Question: the given below code doesn't shows any errors and also no out put.I want to display ajax chart on my web page. I Want to display name of the students on x axis and age of the student on y axis Please Help me.
C# Code:
'''
protected void Page_Load(object sender, EventArgs e)
{
SqlConnection conn = new SqlConnection(@"connectionString");
conn.Open();
SqlCommand cmd = new SqlCommand("select Name, Age from DemoTable", conn);
SqlDataAdapter da = new SqlDataAdapter(cmd);
DataTable dt = new DataTable();
da.Fill(dt);
string[] x = new string[dt.Rows.Count];
decimal[] y = new decimal[dt.Rows.Count];
for (int i = 0; i < dt.Rows.Count; i++)
{
x[i] = dt.Rows[i][0].ToString();
y[i] = Convert.ToInt32(dt.Rows[i][1]);
}
BarChart1.Series.Add(new AjaxControlToolkit.BarChartSeries { Data = y });
BarChart1.CategoriesAxis = string.Join(",", x);
BarChart1.ChartWidth = (x.Length * 160).ToString();
BarChart1.ChartHeight = (y.Length * 50).ToString();
}
'''
Source:
'''
<%@ Page Language="C#" AutoEventWireup="true" CodeFile="chart1.aspx.cs" Inherits="chart1" %>
<%@ Register Assembly="AjaxControlToolkit" Namespace="AjaxControlToolkit" TagPrefix="cc1" %>
<!DOCTYPE html>
<html xmlns="http://www.w3.org/1999/xhtml">
<head runat="server">
<title></title>
</head>
<body>
<form id="form1" runat="server">
<div>
<cc1:ToolkitScriptManager ID="ToolkitScriptManager1" runat="server">
</cc1:ToolkitScriptManager>
<hr />
<cc1:BarChart ID="BarChart1" ChartType="column" runat="server" Visible = "false">
</cc1:BarChart>
</div>
</form>
</body>
</html>
'''
Table:

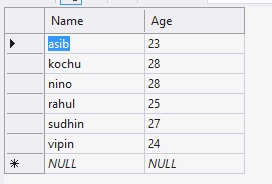
Answer: '''
protected void Page_Load(object sender, EventArgs e)
{
if (!IsPostBack)
{
string query = "select Name from aTable";
DataTable dt = GetData(query);
ddlCountries.DataSource = dt;
ddlCountries.DataTextField = "Name";
ddlCountries.DataValueField = "Name";
ddlCountries.DataBind();
ddlCountries.Items.Insert(0, new ListItem("Select", ""));
}
}
private DataTable GetData(string query, SqlParameter[] prms = null)
{
DataTable dt = new DataTable();
string constr = ConfigurationManager.ConnectionStrings["demoConnectionString"].ConnectionString;
using (SqlConnection con = new SqlConnection(constr))
{
using (SqlCommand cmd = new SqlCommand(query))
{
if (prms != null)
cmd.Parameters.AddRange(prms);
using (SqlDataAdapter sda = new SqlDataAdapter())
{
cmd.CommandType = CommandType.Text;
cmd.Connection = con;
sda.SelectCommand = cmd;
sda.Fill(dt);
}
}
return dt;
}
}
protected void ddlCountries_SelectedIndexChanged(object sender, EventArgs e)
{
string query = "select Name, Debit, Credit From aTable where Name=@Name";
SqlParameter[] prms = new SqlParameter[1];
prms[0] = new SqlParameter("@name", SqlDbType.NVarChar);
prms[0].Value = ddlCountries.SelectedItem.Value.ToString();
DataTable dt = GetData(query, prms);
string[] x = new string[dt.Rows.Count];
decimal[] z = new decimal[dt.Rows.Count];
decimal[] y = new decimal[dt.Rows.Count];
for (int i = 0; i < dt.Rows.Count; i++)
{
x[i] = dt.Rows[i][0].ToString();
y[i] = Convert.ToInt32(dt.Rows[i][1]);
z[i] = Convert.ToInt32(dt.Rows[i][2]);
}
BarChart1.Series.Add(new AjaxControlToolkit.BarChartSeries { Data = y });
BarChart1.Series.Add(new AjaxControlToolkit.BarChartSeries { Data = z });
BarChart1.CategoriesAxis = string.Join(",", x);
BarChart1.ChartTitle = string.Format("{0} -RunTimeReportChart", ddlCountries.SelectedItem.Value);
if (x.Length > 20)
{
BarChart1.ChartWidth = (x.Length * 100).ToString();
}
BarChart1.Visible = ddlCountries.SelectedItem.Value != "";
}
'''